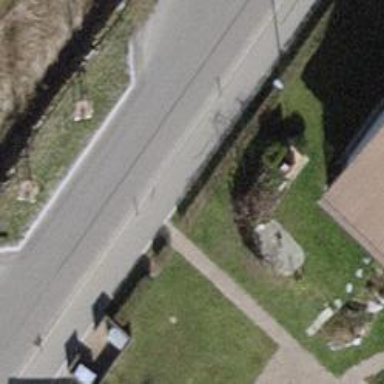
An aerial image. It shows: Entrance with barrier.